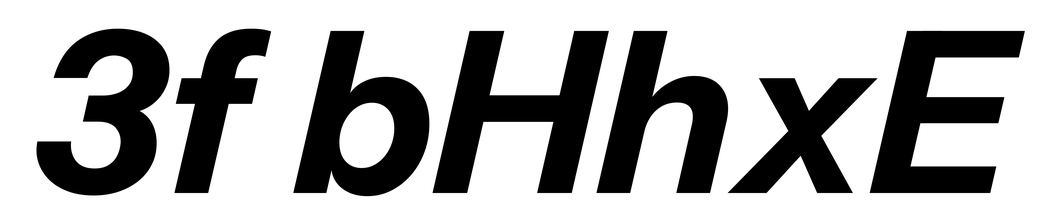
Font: InstrumentSans-Italic_Bold_Italic